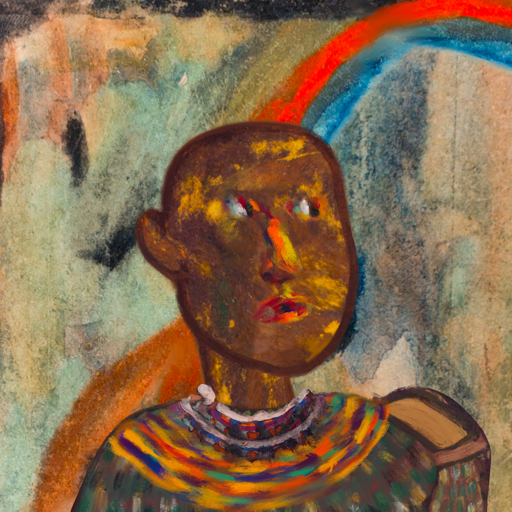
Background: Childish, Head And Neck Side: Comrade, Face Side: An_Impression, Bust: After_Raid, Hair Side: Blank, Head Accessory: Blank, Second Necklace: An_Impression_2, Necklace: Hypocrite_1, Baby: Blank